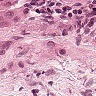
Metastatic tissue present: yes